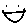
Label: smiley face